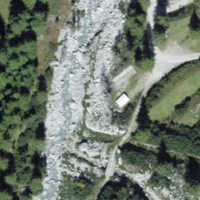
EUNIS habitat code: 26
Species observed at this site:
Papilio machaon
Euphorbia cyparissias
Aglais urticae
Vulpes vulpes
Gymnadenia conopsea